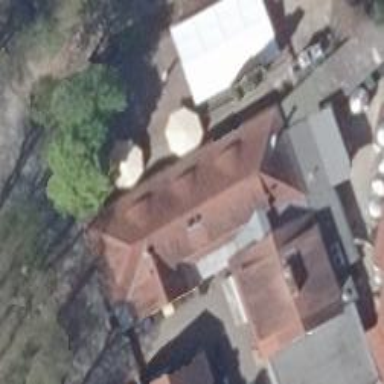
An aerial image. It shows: Restaurant.